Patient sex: M
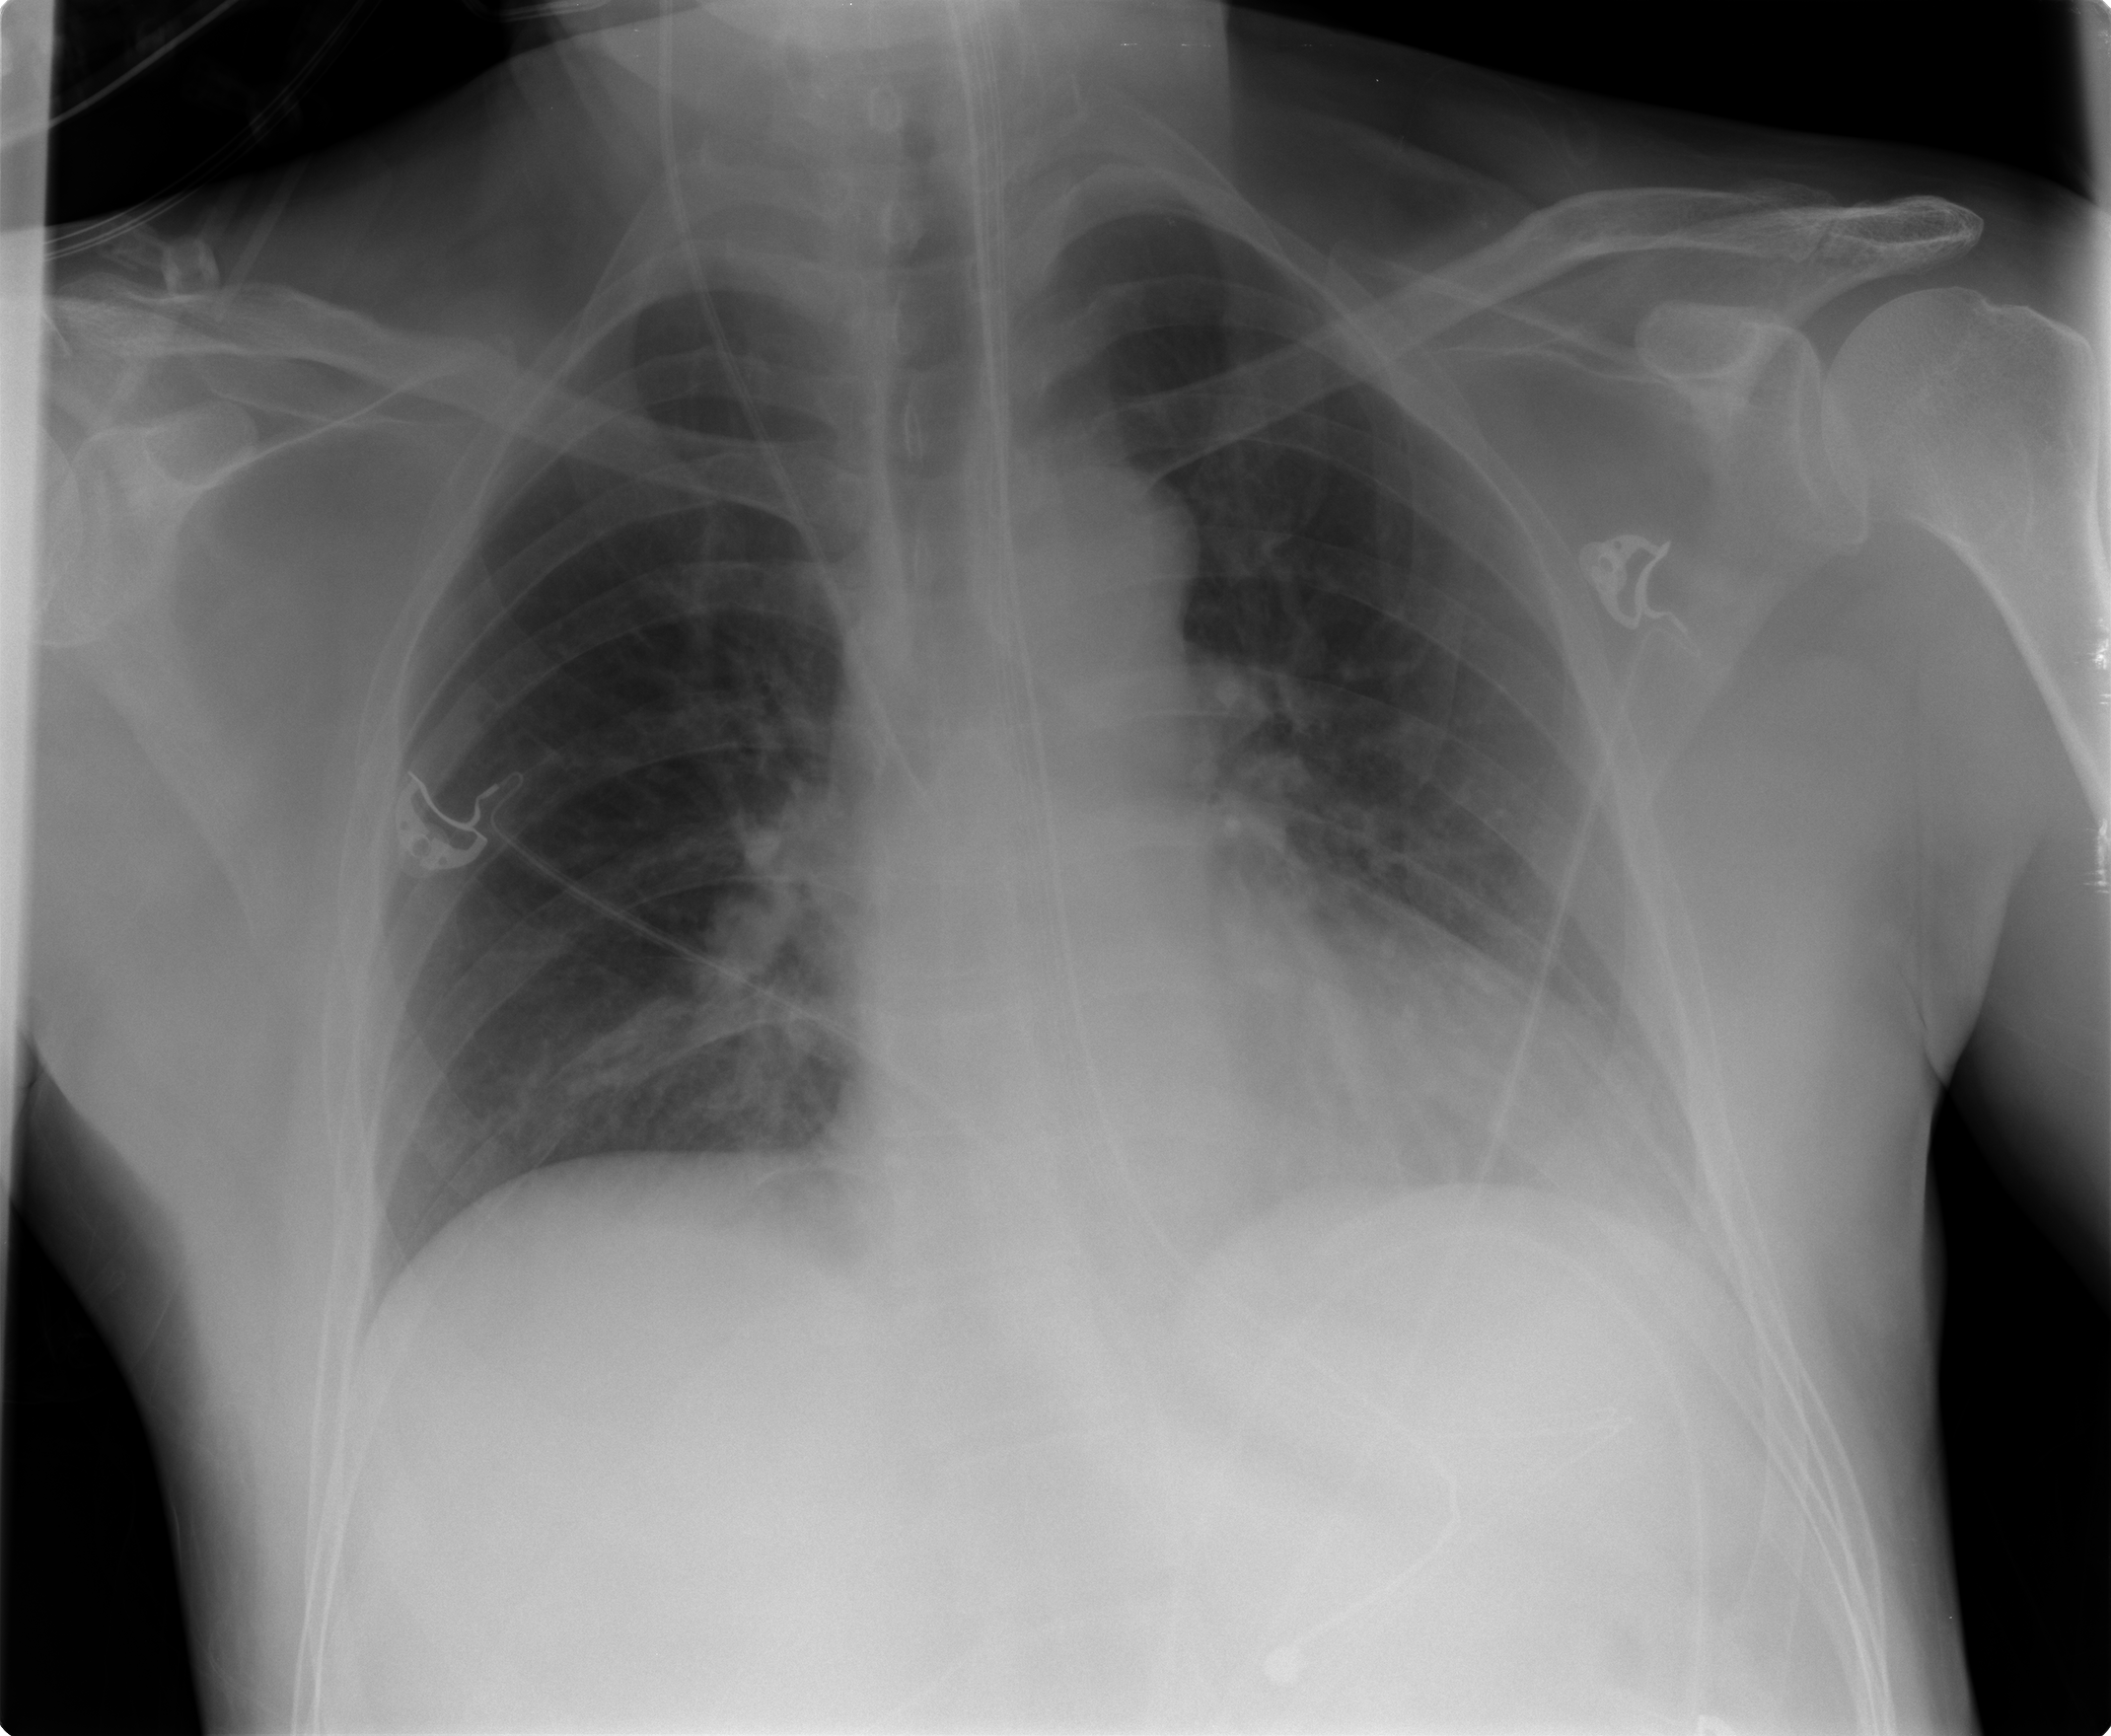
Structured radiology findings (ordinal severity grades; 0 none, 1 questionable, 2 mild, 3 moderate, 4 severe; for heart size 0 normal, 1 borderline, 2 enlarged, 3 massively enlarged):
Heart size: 0
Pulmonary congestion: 0
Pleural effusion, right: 0
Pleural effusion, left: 0
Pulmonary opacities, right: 1
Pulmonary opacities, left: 0
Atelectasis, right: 2
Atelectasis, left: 2